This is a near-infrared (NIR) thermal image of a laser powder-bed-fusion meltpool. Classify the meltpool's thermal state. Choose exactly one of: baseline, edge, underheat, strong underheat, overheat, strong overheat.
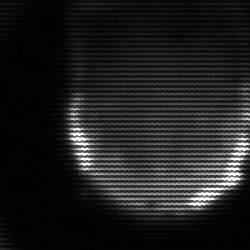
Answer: edge